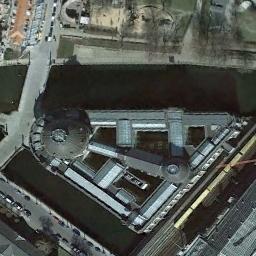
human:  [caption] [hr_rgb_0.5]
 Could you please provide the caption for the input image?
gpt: The tower of the church with two circular pointed roofs and the rest of the church has some sloping roofs .

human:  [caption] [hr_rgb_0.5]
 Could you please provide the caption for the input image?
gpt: This is a church, Its shape is very irregular .

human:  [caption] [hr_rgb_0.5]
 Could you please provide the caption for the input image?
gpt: A church with a silver roof, Surrounded by a river, There are many buildings and roads driving next to the church .

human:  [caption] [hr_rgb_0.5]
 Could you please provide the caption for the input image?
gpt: There is a church on the grass with a road passed by .

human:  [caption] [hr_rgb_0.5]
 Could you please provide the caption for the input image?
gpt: Many cars are near the church .